Question: I'm wondering what is this marker name (I couldn't discover so far):

And if there is the opposite one (arrow rotated in clock-wise direction)
From <URL> example.
Thank you.
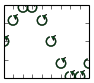
Answer: It's using latex (or rather, matplotlib's builtin "mathtex") to plot '$\circlearrowleft$'. The opposite direction would be '$\circlearrowright$'.
As a quick example:
'''
import matplotlib.pyplot as plt
import numpy as np
fig, ax = plt.subplots()
ax.scatter(*np.random.random((2, 5)), s=200, marker=r'$\circlearrowleft$')
ax.scatter(*np.random.random((2, 5)), s=200, marker=r'$\circlearrowright$')
plt.show()
'''